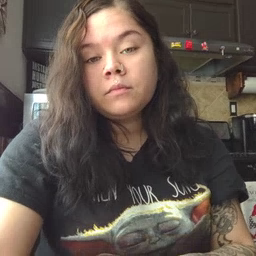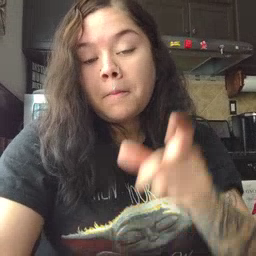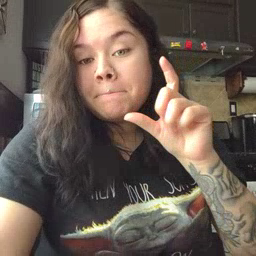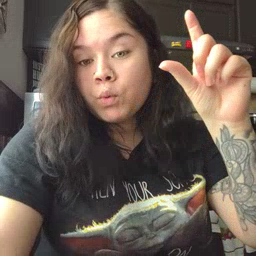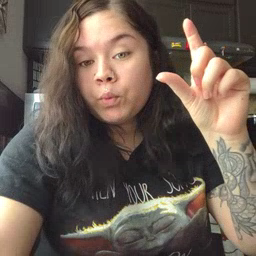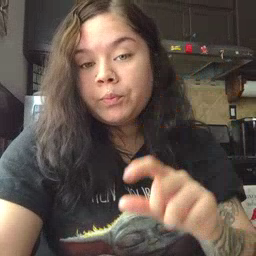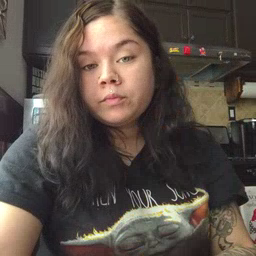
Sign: moon